Question: I'm working on a Core Plot project and have run into a problem. My X-axis labels are all more than one line. I want them to be perfectly centered and the only way i've been able to do that so far is to manually add spaces to the NSString that is the label. Please see the code below...
'''
NSDictionary *dataTemp=[NSDictionary dictionaryWithObjectsAndKeys:white,@"
White
Building
(220 max)",rec,@"Rec. Hall
(240 max)",im,@" IM
Building
(60
max)",fit,@"Fitness
Loft
(40 max)",nil];
'''
I would think there is a way to align the labels programmatically but I have yet to find it. I'd appreciate any help. Here's a screenshot of what the graph labels looks like

Here's the code where I define the x-axis labels...
'''
//Array containing all the names that will be displayed on the X axis
dates = [NSArray arrayWithObjects:@"Rec. Hall
(240 max)", @" White
Building
(220
max)", @" IM
Building
(60 max)",
@"Fitness
Loft
(40 max)", nil];
'''
And here's the code where I make the labels on the chart
'''
//X labels
int labelLocations = 0;
NSMutableArray *customXLabels = [NSMutableArray array];
for (NSString *day in dates) {
CPTAxisLabel *newLabel = [[CPTAxisLabel alloc] initWithText:day
textStyle:x.labelTextStyle];
newLabel.tickLocation = [[NSNumber numberWithInt:labelLocations] decimalValue];
newLabel.offset = x.labelOffset + x.majorTickLength;
[customXLabels addObject:newLabel];
labelLocations++;
[newLabel release];
}
x.axisLabels = [NSSet setWithArray:customXLabels];
'''
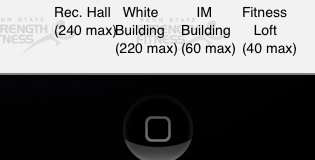
Answer: This should work - you should try using the 'textAlignment' property on the labels:
'''
label.textAlignment = NSTextAlignmentCenter;
'''
As @Martin noted, you could also add 'UILineBreakModeWordWrap' so line-breaks only occur after whole words:
'''
label.lineBreakMode = UILineBreakModeWordWrap;
'''